Question: I'm working on a covid project in jupyter notebooks and cannot seem to get the choropleth map to update by date. I am using plotly.express and do not have much experience using it. I have researched multiple similar issues but nothing has worked for me and I have seen multiple similar examples except they end up working. Been bugging me for the past couple hours. Any advice would be much appreciated!
"case" column is cumulative.
Plot and code below:

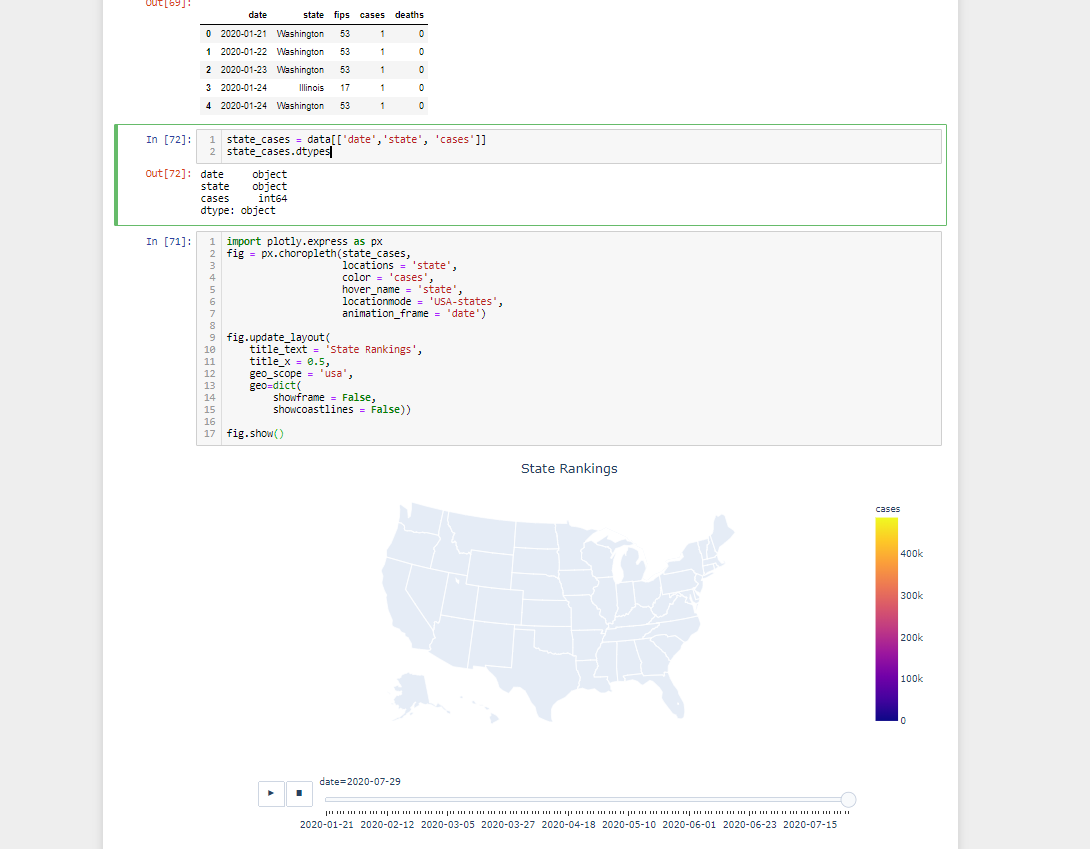
Answer: In this case, 'locations' must be specified with the shortened state name.
'''
import plotly.express as px
# ex: state=['CA','TX','NY','NY','CA']
fig = px.choropleth(df,
locations=state,
color='cases',
hover_name='state',
locationmode='USA-states',
animation_frame='date')
fig.update_layout(
title_text = 'State Rankings',
title_x=0.5,
geo_scope='usa',
geo=dict(showframe=False,
showcoastlines = False))
fig.show()
'''